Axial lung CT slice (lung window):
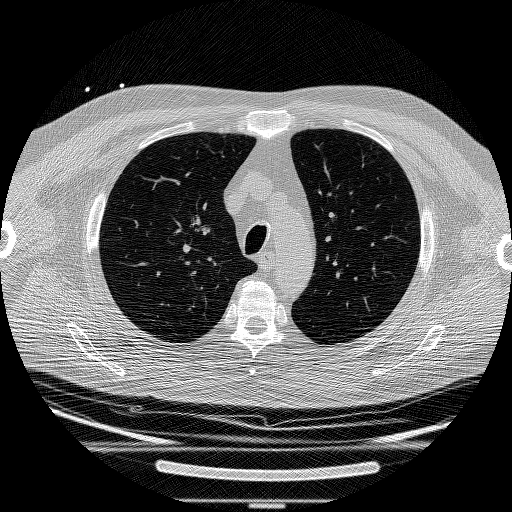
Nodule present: no